Question: I made chalan format with 3 copies and wanted to print on same page right now 2 copies print correctly but 3rd one is not display on page.
Here is a screenshot:

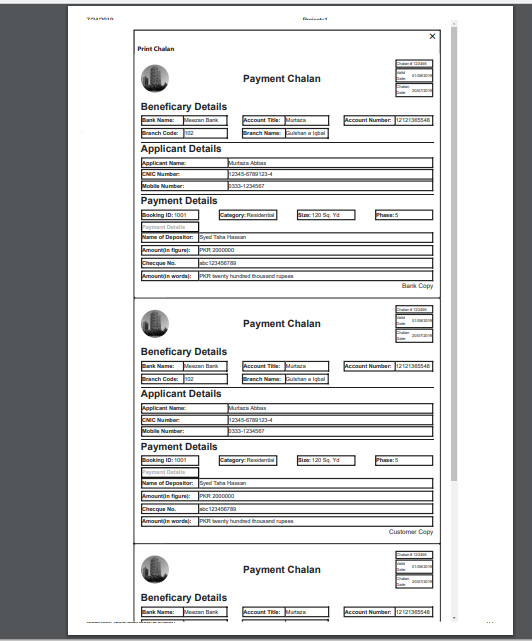
Answer: As you can see the scrollbar on your print, there must be a 'overflow: scroll' somewhere in your style which must be set to 'overflow: visible' in your print styles, so that all your content will be printed